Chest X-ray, PA view. Patient: 18 years old, sex F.
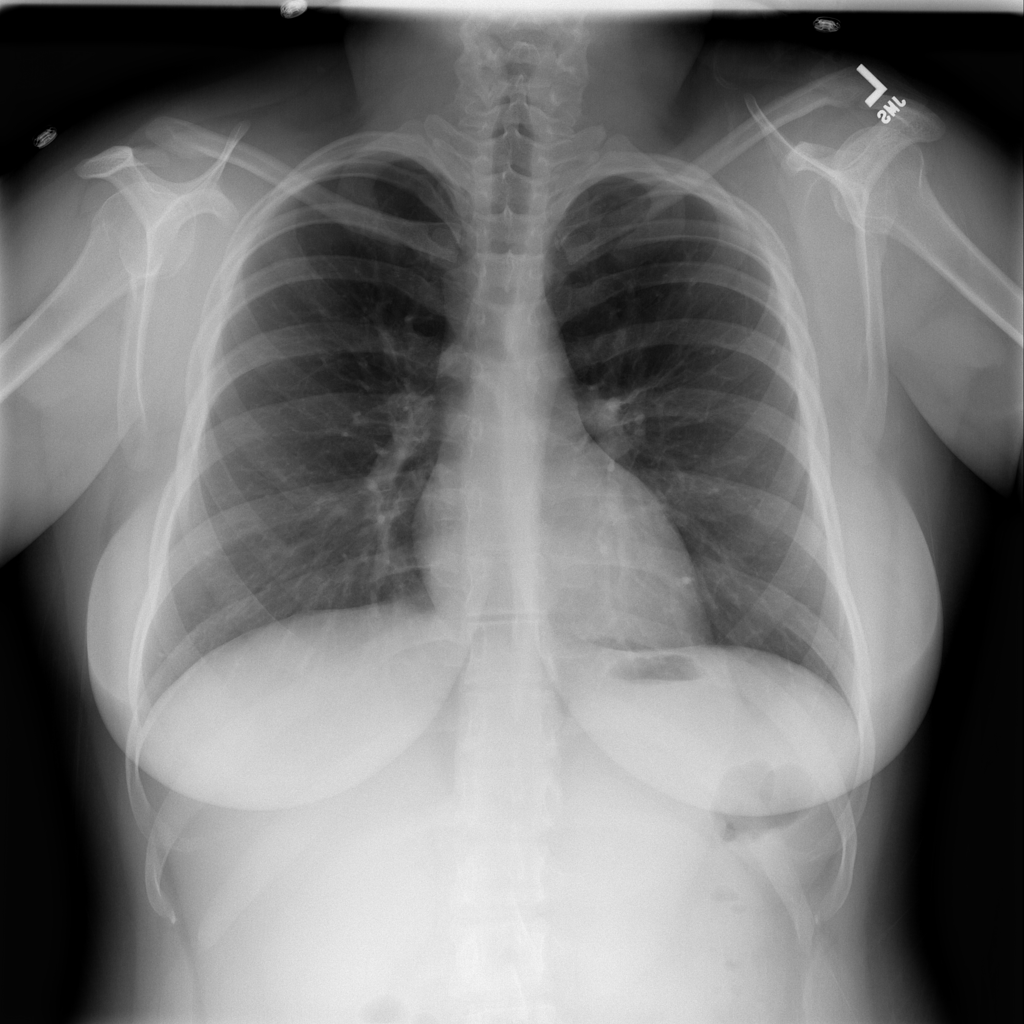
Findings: No Finding